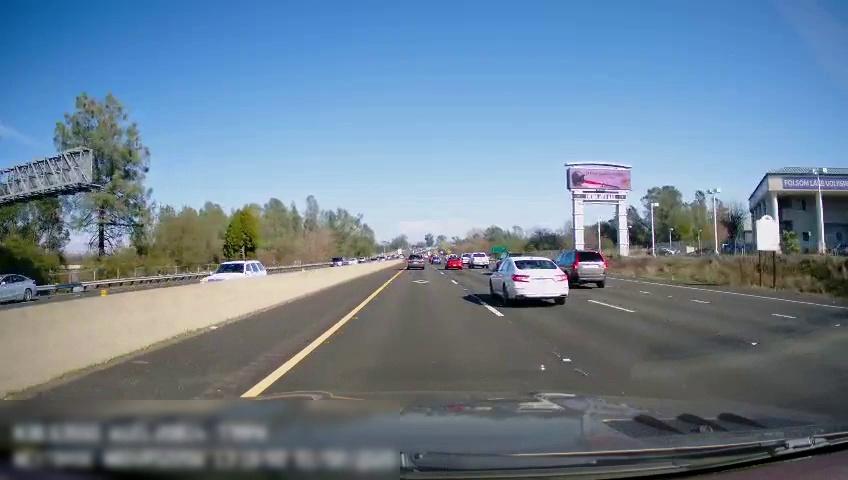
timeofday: Day
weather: Sunny
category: Drivable Space
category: Drivable Space
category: Vehicles | SUV
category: Vehicles | Truck
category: Vehicles | Car
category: Vehicles | SUV
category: Vehicles | SUV
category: Vehicles | Truck
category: Vehicles | Car
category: Vehicles | Car
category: Vehicles | SUV
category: Lanes | Current Lane
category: Lanes | Current Lane
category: Lanes | Current Lane
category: Lanes | Alternate Lane
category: Lanes | Alternate Lane
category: Traffic | Signs
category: Traffic | Signs